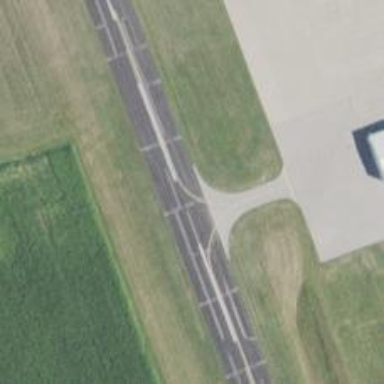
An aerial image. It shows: View of taxiway at the airport.